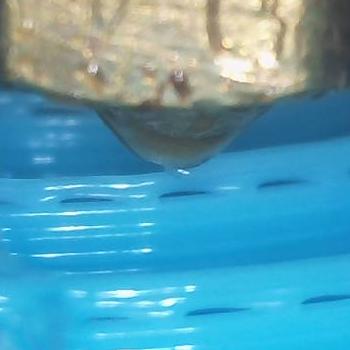
Flow rate: 141%